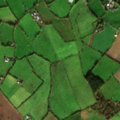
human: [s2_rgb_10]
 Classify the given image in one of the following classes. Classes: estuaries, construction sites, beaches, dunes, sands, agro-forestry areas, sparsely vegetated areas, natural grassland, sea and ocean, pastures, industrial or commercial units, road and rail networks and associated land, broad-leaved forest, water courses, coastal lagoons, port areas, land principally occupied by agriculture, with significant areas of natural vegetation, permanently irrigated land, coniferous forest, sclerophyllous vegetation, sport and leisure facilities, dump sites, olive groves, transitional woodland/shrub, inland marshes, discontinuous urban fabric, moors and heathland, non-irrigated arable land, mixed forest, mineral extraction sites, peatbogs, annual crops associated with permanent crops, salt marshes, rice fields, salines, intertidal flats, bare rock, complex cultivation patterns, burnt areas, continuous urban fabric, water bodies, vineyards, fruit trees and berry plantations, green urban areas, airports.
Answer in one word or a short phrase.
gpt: non-irrigated arable land, pastures